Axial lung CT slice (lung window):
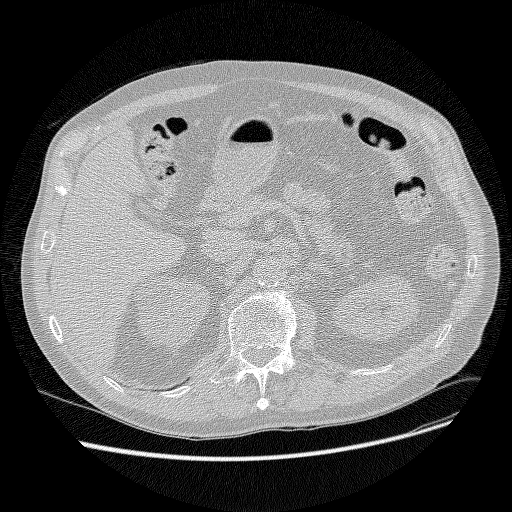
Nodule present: no